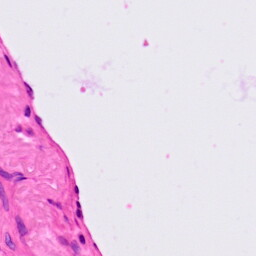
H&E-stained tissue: Lung